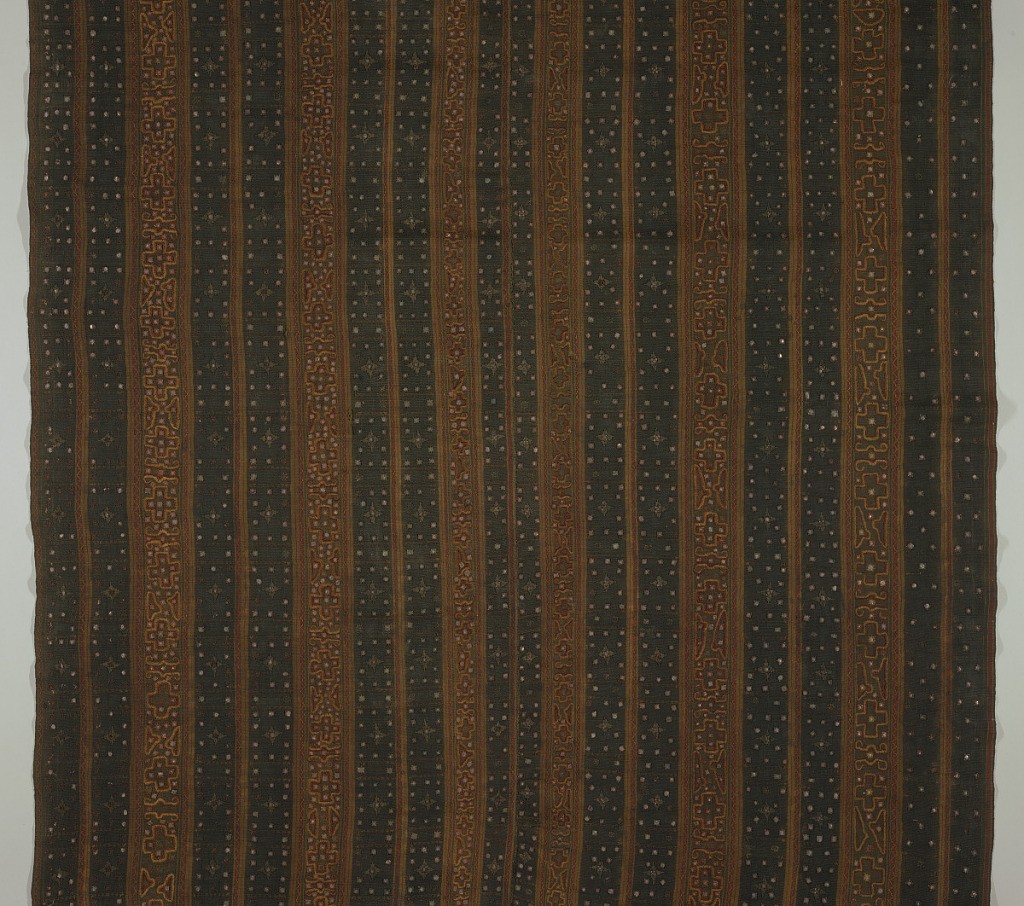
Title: Sarong
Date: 19th century
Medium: silk embroidery on cotton foundation, mirrors Technique: embroidered with running, chain, buttonhole, couching, and satin stitches on plain weave
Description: Festive woman's skirt made from two pieces sewn together. Striped (warp) fabric in black, yellow-orange, rust-red, and dark brown (the black predominating) patterned by embroidery confined within the stripes. The embroidered patterns are geometric with several resembling flowers and embellished with mirrors. The embroidery is in orange, black, and rust-red.